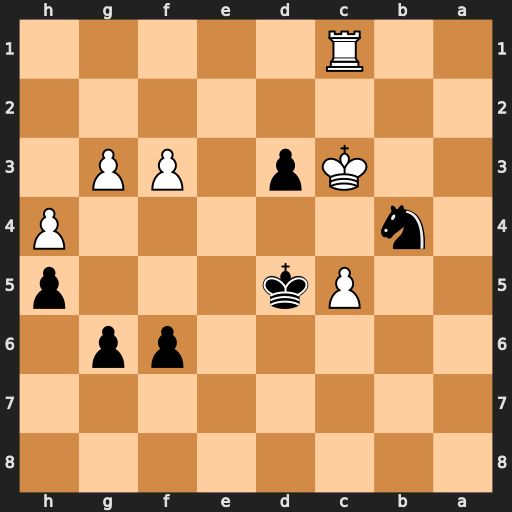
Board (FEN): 8/8/5pp1/2Pk3p/1n5P/2Kp1PP1/8/2R5
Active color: b
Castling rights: -
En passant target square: -
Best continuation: Na2+ Kxd3 Nxc1+